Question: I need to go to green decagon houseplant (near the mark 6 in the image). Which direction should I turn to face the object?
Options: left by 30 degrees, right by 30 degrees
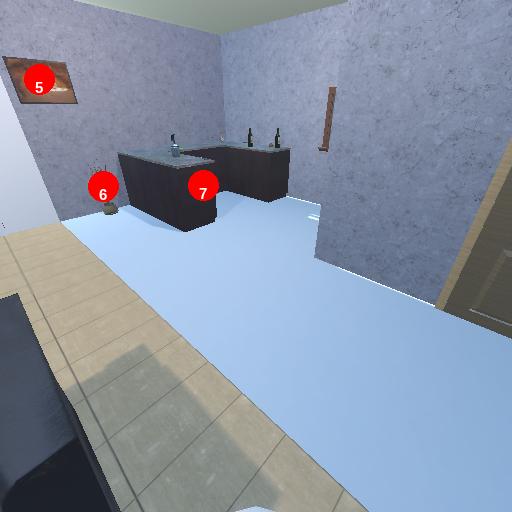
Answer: left by 30 degrees